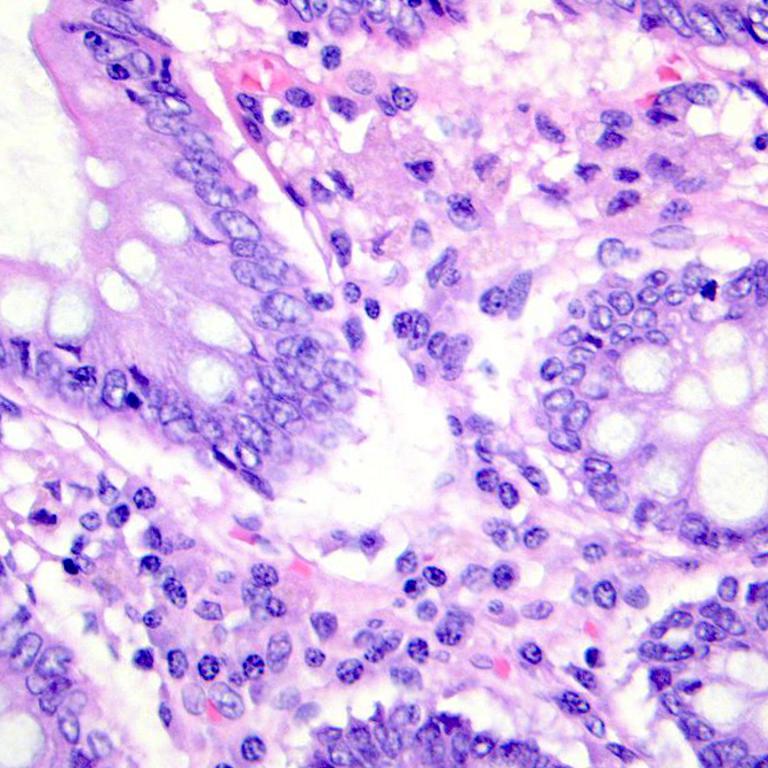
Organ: colon
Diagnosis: benign